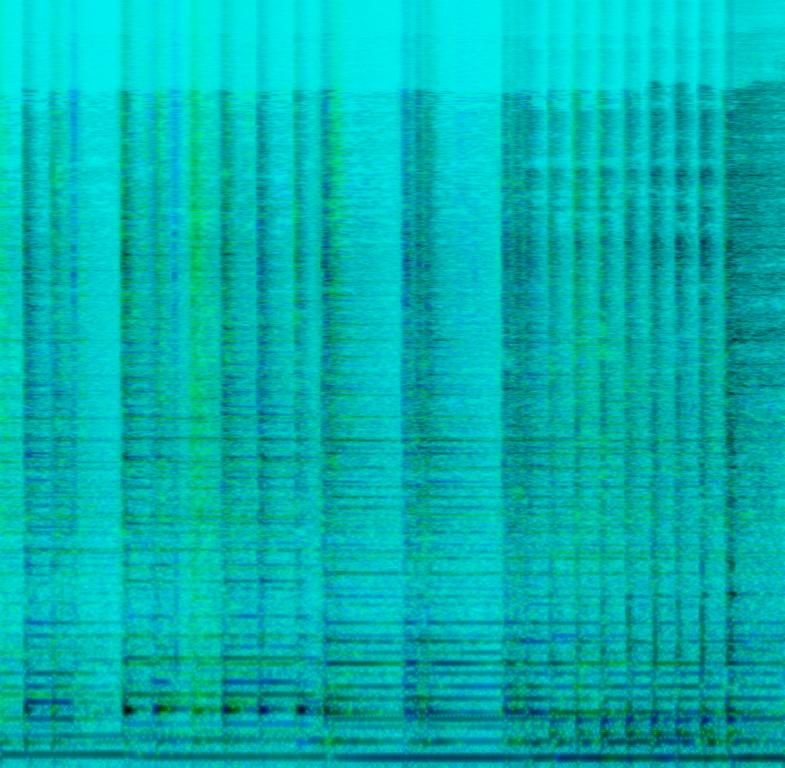
Two acoustic guitars are strumming flamenco chords being panned to the left and right side of the speakers. A soft bass is playing subnotes. Percussive instruments are building up tension at the end.